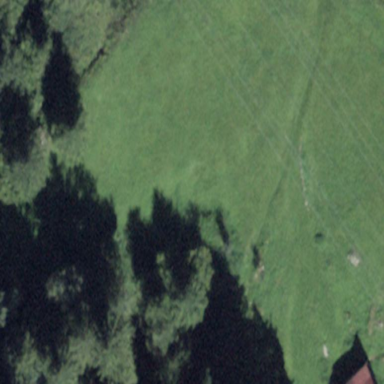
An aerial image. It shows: Beautiful meadow.